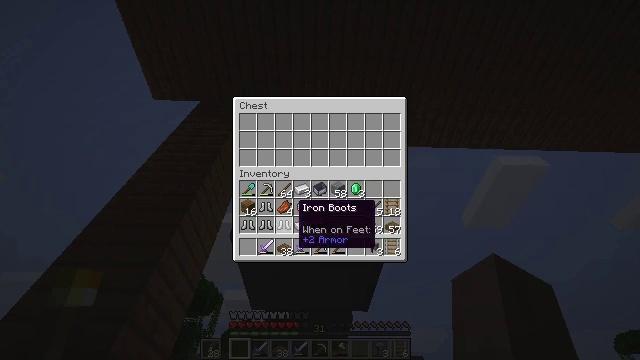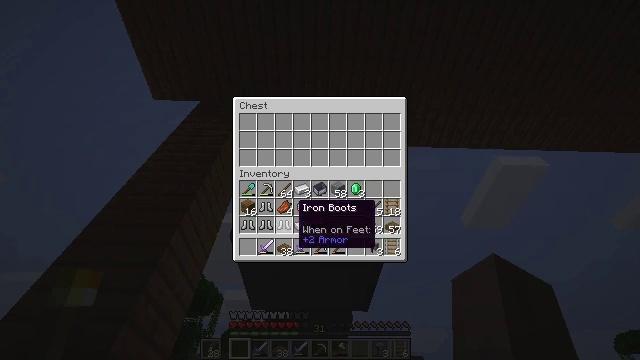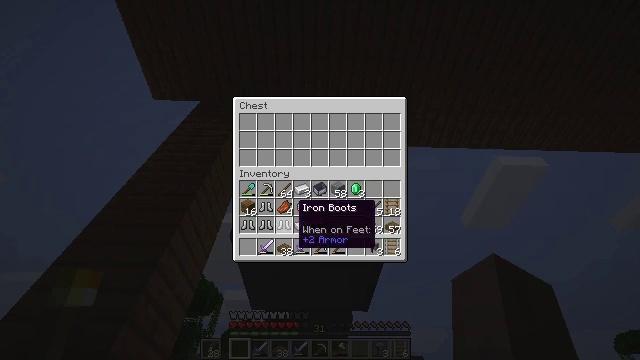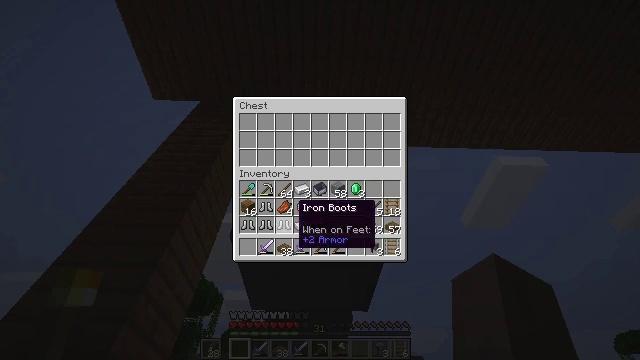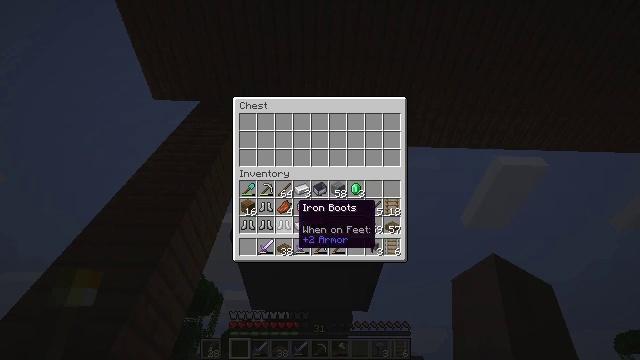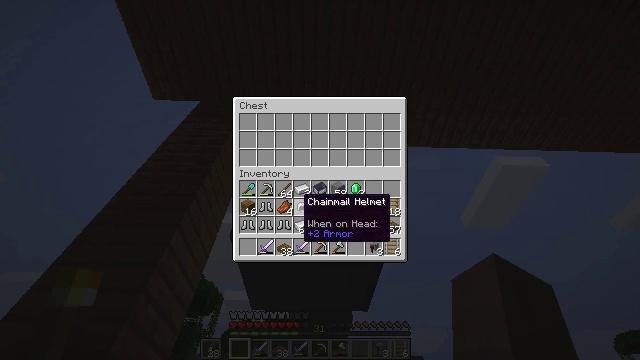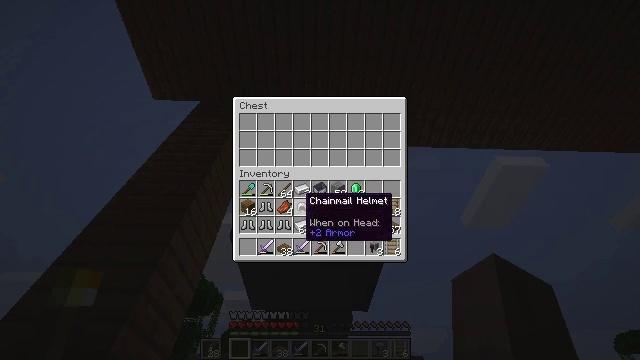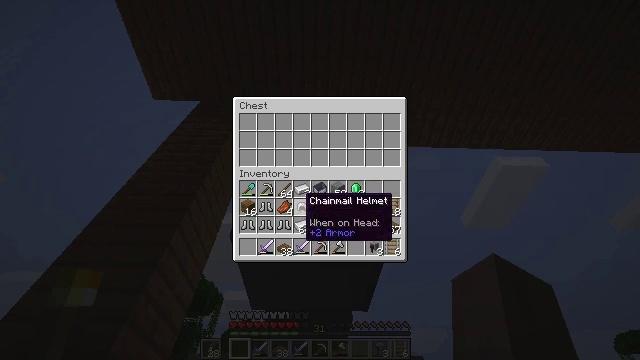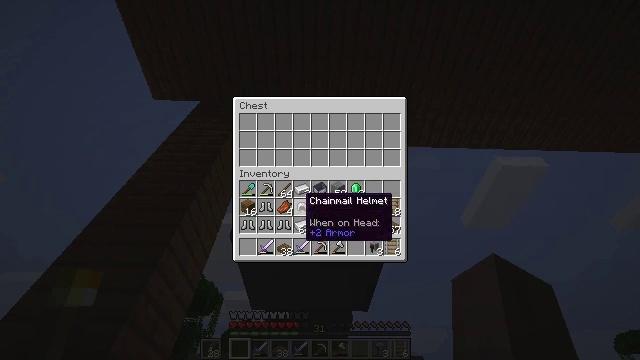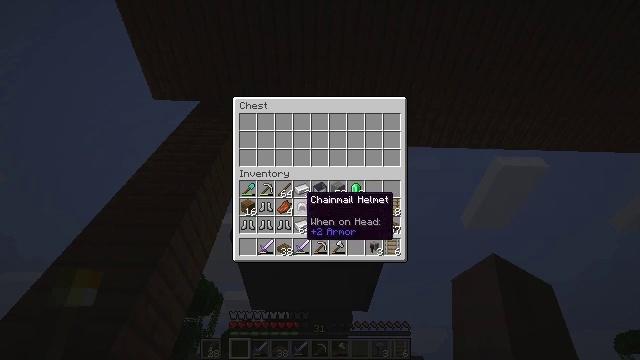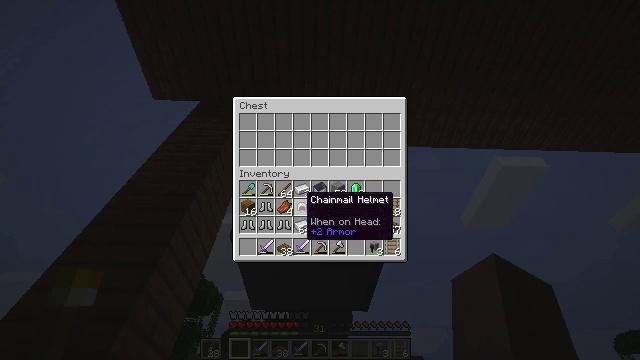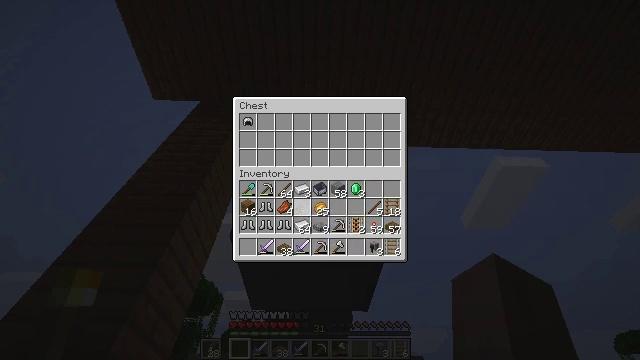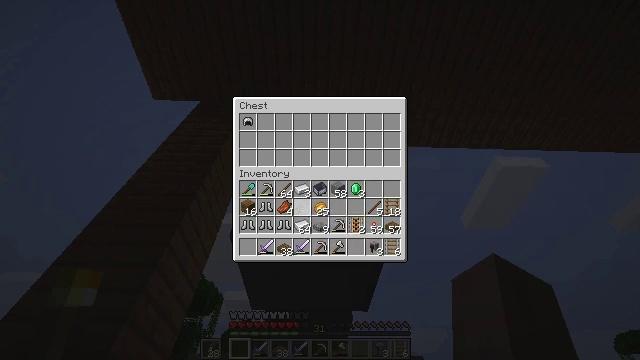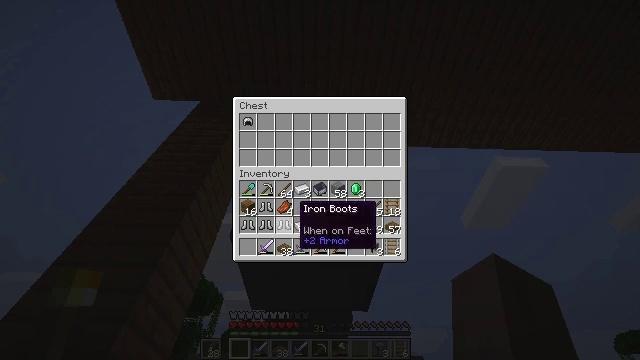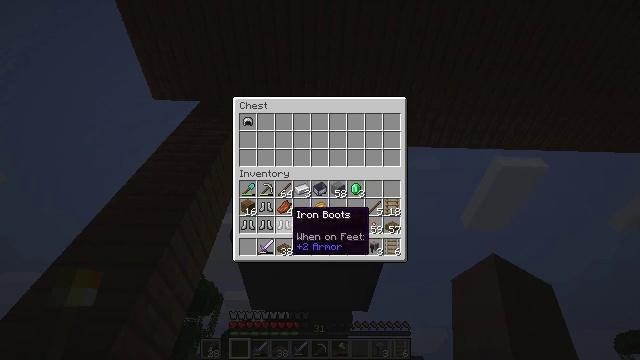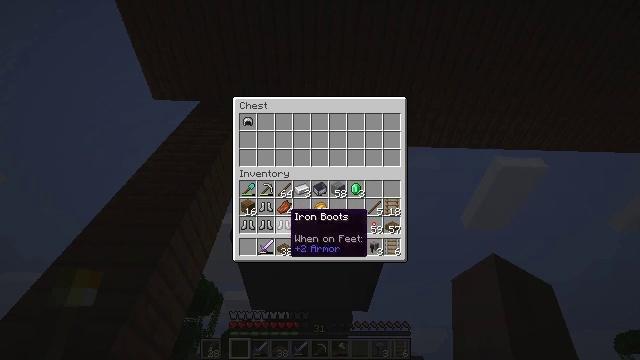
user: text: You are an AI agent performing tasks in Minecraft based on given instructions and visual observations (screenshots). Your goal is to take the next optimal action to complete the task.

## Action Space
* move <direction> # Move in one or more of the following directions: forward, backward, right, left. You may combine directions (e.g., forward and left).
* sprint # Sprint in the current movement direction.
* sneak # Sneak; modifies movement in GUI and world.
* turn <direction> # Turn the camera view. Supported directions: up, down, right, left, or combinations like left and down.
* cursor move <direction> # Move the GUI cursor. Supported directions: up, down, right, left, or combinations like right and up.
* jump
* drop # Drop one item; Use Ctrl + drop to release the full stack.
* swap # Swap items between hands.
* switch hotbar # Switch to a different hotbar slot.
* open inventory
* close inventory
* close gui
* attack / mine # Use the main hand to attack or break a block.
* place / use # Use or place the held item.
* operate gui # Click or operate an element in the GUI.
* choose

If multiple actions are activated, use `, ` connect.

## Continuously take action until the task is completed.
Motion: motion action
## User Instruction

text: Collect some bamboo.
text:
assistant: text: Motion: sneak
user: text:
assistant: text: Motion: sneak
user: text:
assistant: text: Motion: sneak
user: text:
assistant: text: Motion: sneak
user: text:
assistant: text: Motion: sneak
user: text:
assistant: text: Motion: sneak
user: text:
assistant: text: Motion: sneak
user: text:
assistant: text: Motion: sneak
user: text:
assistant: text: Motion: sneak
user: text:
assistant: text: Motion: sneak
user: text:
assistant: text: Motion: sneak, operate gui
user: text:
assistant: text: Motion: sneak, operate gui
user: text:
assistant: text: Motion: sneak, cursor move down
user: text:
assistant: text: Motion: sneak, cursor move left
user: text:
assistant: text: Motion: sneak
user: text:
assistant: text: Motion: sneak
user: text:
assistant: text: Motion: sneak, operate gui
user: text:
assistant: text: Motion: sneak, operate gui
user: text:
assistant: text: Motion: sneak
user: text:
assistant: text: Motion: sneak, cursor move left
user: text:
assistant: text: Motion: sneak
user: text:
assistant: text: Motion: sneak
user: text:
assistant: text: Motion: sneak, operate gui
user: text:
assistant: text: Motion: sneak, operate gui
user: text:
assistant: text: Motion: sneak, operate gui
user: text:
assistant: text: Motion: sneak, cursor move up
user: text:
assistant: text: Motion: sneak
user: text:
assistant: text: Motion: sneak
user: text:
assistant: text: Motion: sneak, operate gui
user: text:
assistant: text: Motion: sneak, operate gui